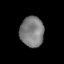
Tissue: skin
Cell type: Epithelial cells
Senescence score: 0.2367
Nuclear area (px): 707
Mean DAPI intensity: 125.825